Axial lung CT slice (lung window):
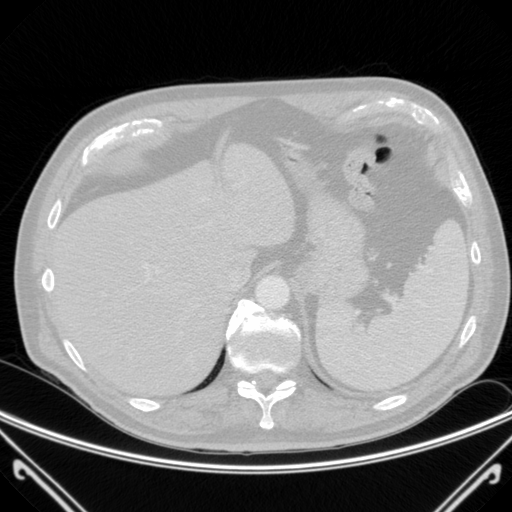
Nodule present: no